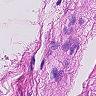
Metastatic tissue present: no